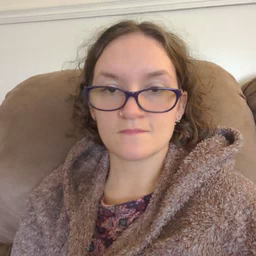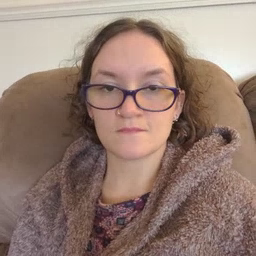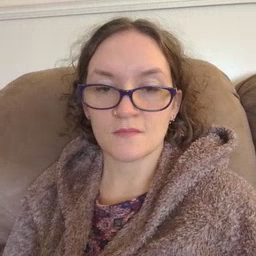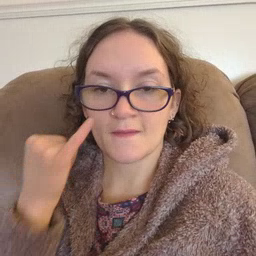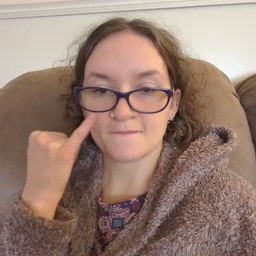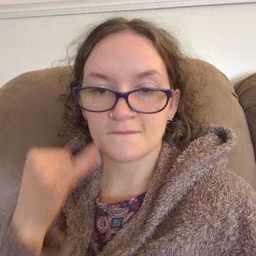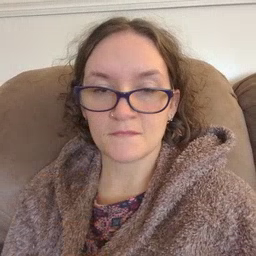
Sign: if